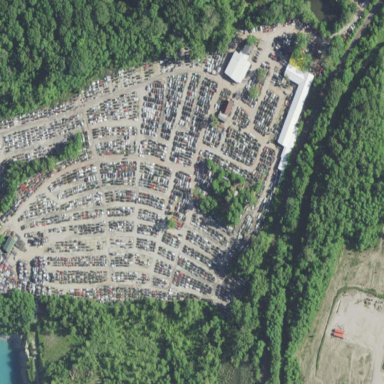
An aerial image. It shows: Industrial area designated for auto wrecking.